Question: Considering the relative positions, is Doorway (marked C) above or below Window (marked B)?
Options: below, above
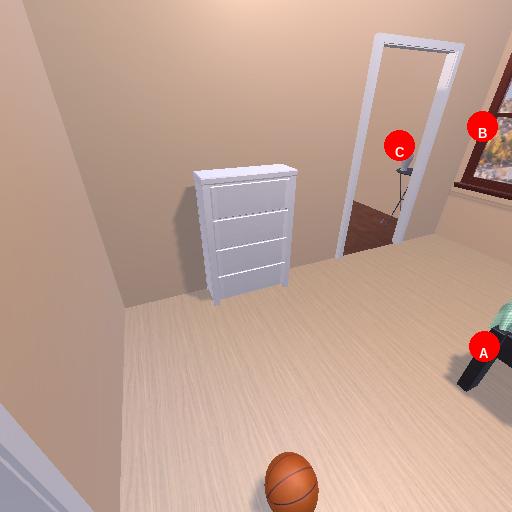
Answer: below